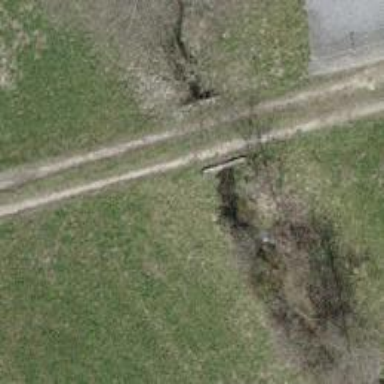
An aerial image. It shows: Track with grade 4 track type.